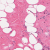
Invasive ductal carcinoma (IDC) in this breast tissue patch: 0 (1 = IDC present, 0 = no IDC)